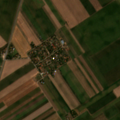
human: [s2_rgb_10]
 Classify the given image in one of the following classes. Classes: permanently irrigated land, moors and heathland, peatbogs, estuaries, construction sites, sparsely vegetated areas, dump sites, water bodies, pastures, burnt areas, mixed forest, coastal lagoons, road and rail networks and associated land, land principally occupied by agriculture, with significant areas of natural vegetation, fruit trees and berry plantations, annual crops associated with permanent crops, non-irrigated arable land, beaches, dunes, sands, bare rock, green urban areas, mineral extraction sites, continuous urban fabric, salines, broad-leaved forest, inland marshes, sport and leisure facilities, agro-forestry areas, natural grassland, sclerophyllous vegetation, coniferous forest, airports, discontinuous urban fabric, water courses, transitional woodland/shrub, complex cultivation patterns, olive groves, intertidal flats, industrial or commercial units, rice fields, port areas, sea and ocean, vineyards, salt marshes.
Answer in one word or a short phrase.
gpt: non-irrigated arable land